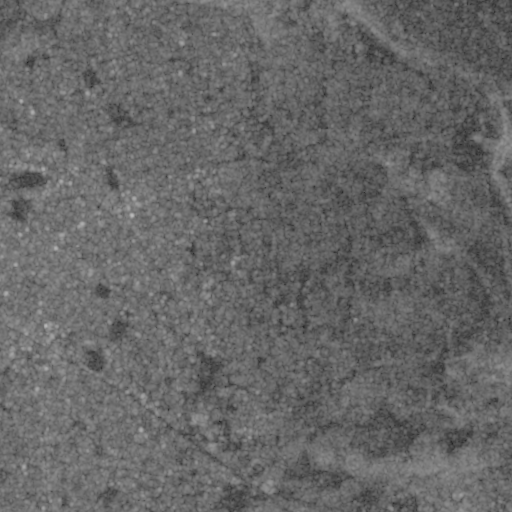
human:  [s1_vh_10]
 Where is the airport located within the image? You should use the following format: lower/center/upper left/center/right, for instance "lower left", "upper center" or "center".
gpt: The airport is located in the lower right of the image.
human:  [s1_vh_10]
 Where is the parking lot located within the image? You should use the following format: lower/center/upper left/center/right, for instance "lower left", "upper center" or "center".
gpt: The parking lot is located in the lower left of the image.
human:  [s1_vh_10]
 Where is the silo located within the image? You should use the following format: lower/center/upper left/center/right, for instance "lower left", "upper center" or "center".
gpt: The silo is located in the lower right of the image.
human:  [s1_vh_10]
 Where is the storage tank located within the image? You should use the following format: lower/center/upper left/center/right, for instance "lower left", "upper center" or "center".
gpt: The storage tank is located in the lower center of the image.
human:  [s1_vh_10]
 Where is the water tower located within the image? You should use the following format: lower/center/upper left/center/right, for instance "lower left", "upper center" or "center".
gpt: The water tower is located in the lower right of the image.
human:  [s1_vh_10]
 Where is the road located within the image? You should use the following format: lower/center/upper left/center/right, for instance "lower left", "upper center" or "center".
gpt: There is no road in the image.

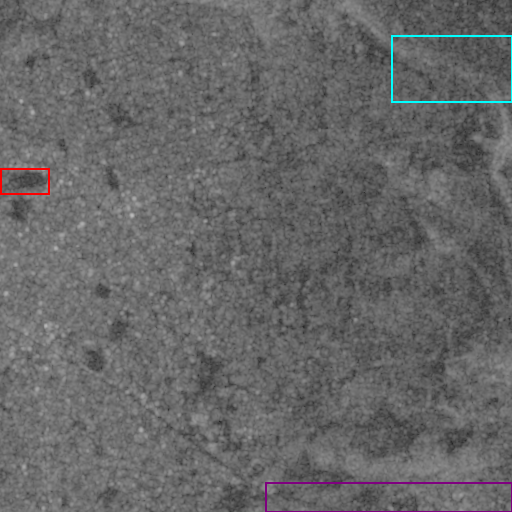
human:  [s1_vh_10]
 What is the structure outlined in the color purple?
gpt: The structure outlined in purple is an airport.
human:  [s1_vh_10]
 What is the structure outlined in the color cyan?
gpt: The structure outlined in cyan is a crop field.
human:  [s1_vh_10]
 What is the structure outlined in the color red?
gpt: The structure outlined in red is a park.
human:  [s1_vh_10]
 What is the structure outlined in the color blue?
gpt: There is no blue outline.